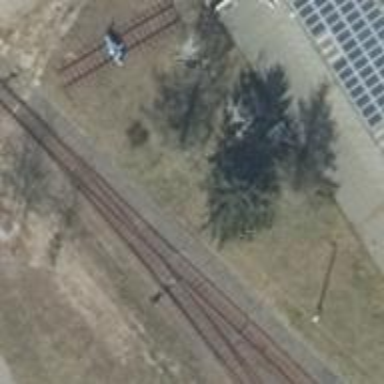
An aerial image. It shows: Railway switch.